Chest X-ray:
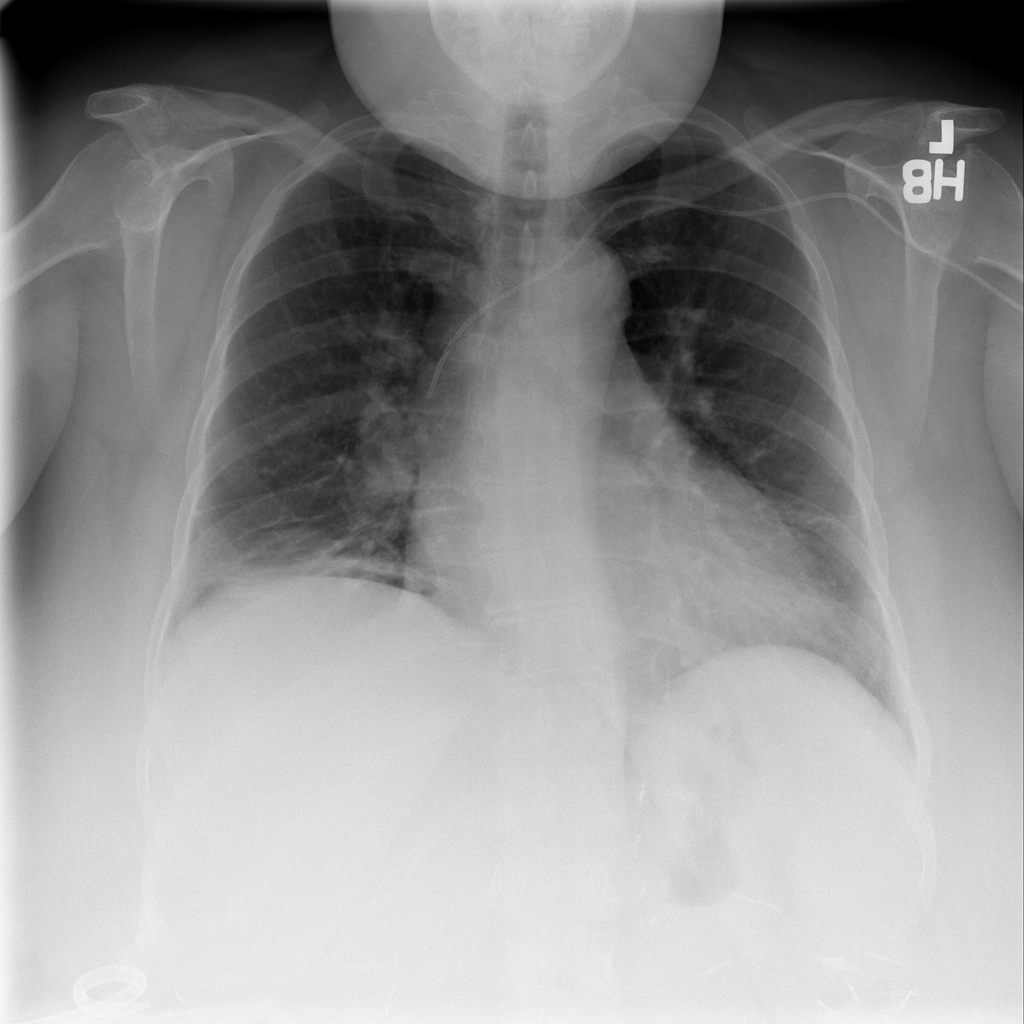
Findings: Atelectasis, Consolidation
No abnormal finding: no